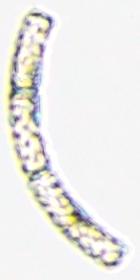
Label: Cerataulina_Guinardia_Dactyliosen